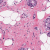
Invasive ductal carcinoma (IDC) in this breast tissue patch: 1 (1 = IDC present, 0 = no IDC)